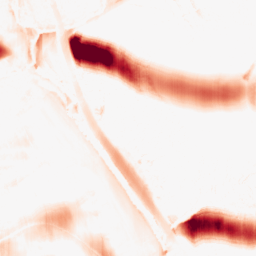
Category: morphological
Decomposition family: morphological_ellipse
Decomposition parameters: operation: opening
width: 50
height: 10
Upsampling method: bilinear
Upsampling parameters: scale: 2
Upsampling scale: 2